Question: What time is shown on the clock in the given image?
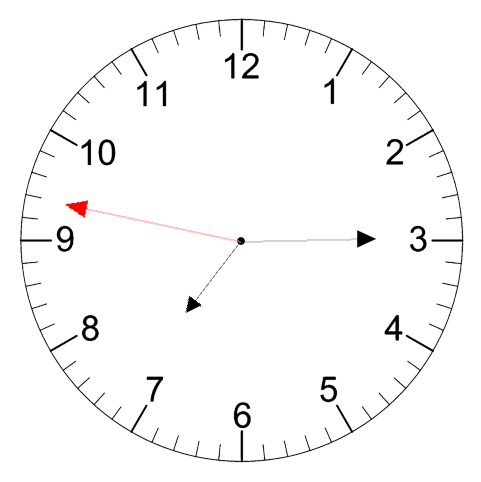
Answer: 07:14:47